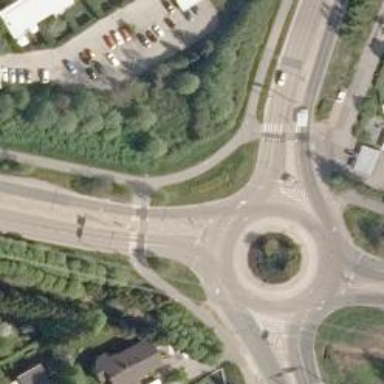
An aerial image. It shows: Asphalt cycleway.